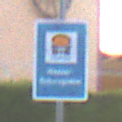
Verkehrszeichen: Wasserschutzgebiet
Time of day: SunriseSunset
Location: Outdoor (Urban)
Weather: Clear
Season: NotSpecified
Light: Natural